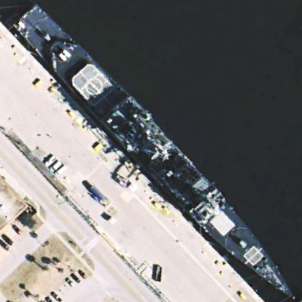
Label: cruiser